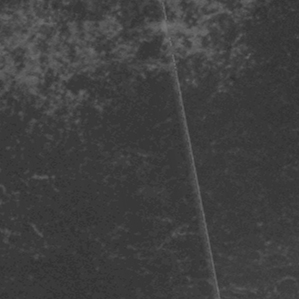
Label: frost